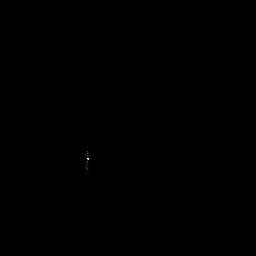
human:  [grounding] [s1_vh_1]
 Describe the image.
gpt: In the satellite image, there is  <ref>1 small ship </ref> <box>[[31, 56, 35, 67, 0]]</box> located at center.